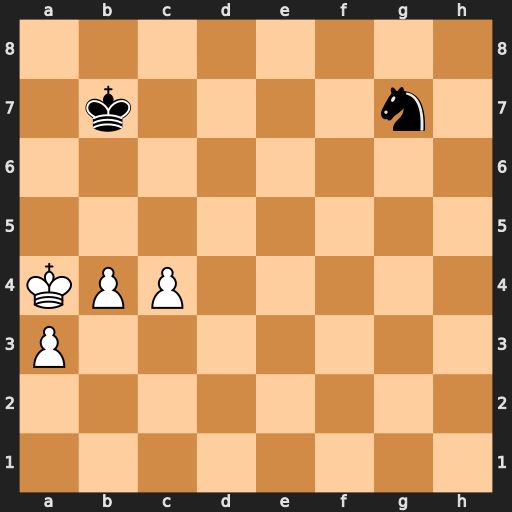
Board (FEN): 8/1k4n1/8/8/KPP5/P7/8/8
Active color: w
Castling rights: -
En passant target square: -
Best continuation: Kb5 Nf5 Kc5